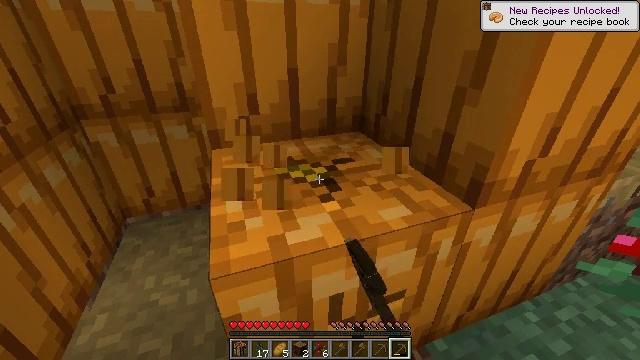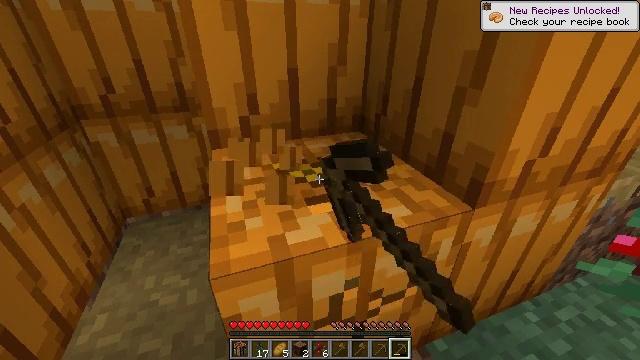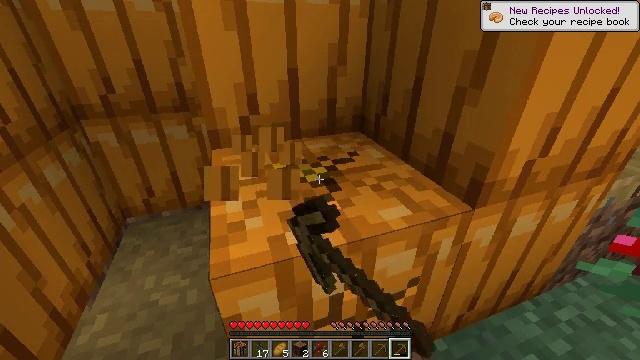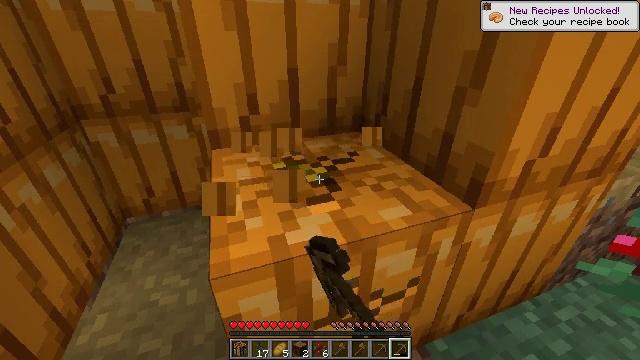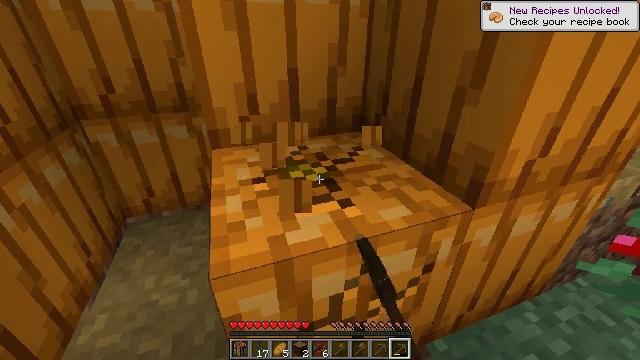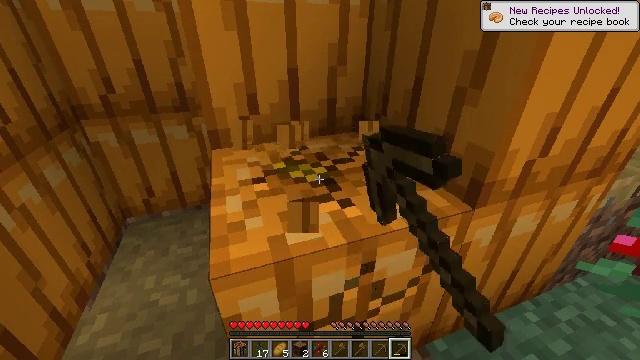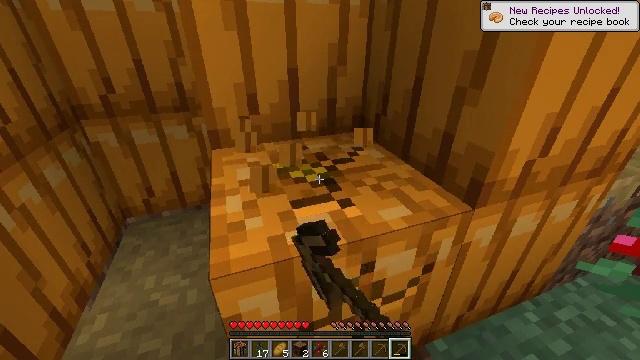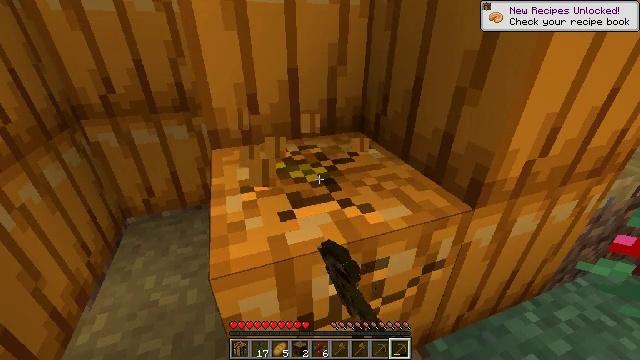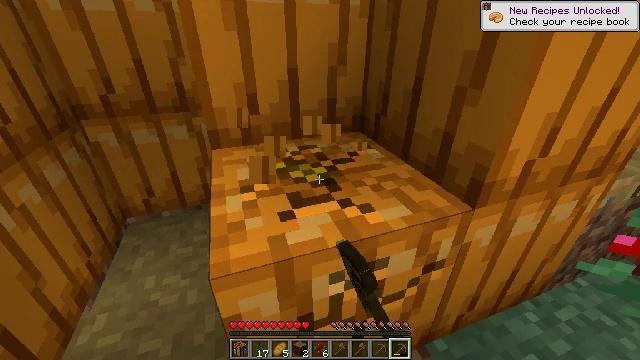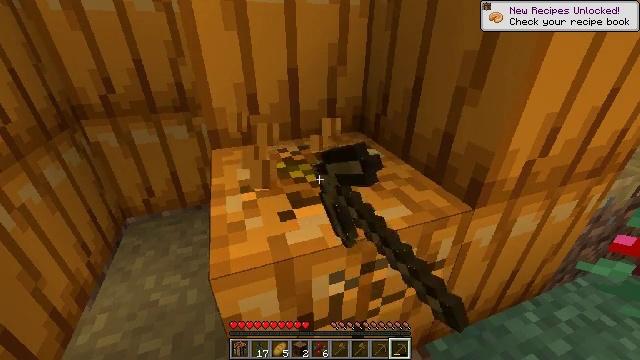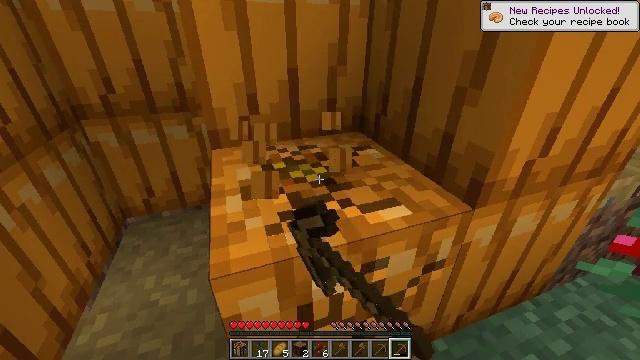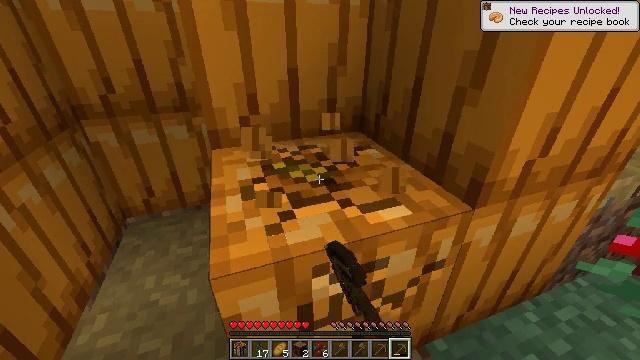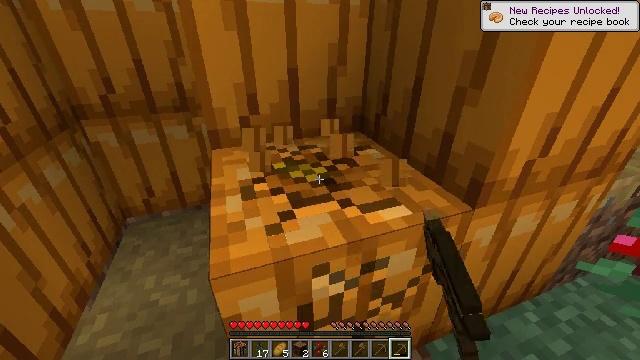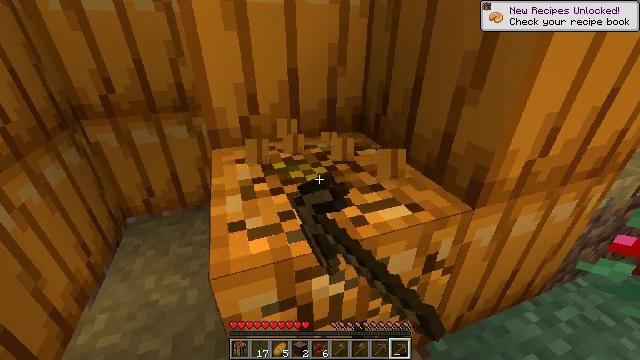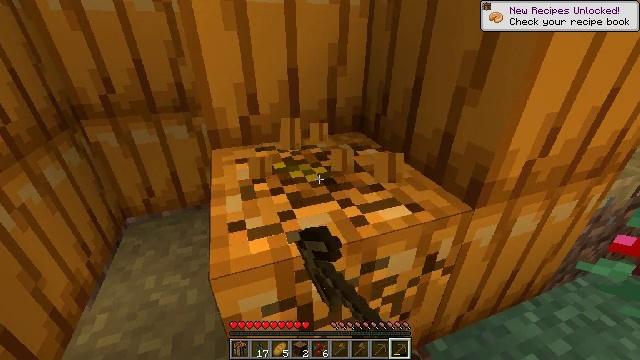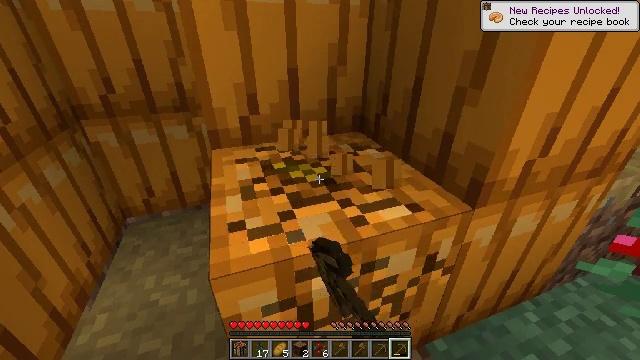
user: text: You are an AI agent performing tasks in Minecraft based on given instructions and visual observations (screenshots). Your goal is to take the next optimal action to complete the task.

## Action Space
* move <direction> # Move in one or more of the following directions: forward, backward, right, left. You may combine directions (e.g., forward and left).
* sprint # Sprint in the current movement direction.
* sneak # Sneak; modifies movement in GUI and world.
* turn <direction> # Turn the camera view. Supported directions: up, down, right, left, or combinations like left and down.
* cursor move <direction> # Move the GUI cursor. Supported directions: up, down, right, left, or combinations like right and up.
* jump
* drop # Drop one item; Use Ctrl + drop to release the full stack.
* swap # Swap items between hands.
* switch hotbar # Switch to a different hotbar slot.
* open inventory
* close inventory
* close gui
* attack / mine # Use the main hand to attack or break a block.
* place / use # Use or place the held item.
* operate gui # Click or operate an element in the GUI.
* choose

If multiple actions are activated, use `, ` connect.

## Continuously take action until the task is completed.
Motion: motion action
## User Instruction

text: Break the pumpkin to collect it.
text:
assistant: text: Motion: attack / mine
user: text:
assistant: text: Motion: attack / mine
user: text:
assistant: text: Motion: attack / mine
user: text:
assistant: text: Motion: attack / mine
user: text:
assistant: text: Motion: attack / mine
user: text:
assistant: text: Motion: attack / mine
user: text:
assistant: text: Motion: attack / mine
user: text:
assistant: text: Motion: attack / mine
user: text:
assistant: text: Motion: attack / mine
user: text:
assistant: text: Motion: attack / mine
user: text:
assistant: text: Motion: attack / mine
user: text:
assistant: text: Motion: attack / mine
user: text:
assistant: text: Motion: attack / mine
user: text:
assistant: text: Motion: attack / mine
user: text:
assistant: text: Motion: attack / mine
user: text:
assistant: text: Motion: attack / mine
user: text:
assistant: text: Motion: attack / mine
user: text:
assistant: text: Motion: attack / mine
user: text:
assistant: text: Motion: attack / mine
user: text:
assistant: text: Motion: attack / mine
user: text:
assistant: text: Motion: attack / mine
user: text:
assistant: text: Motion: attack / mine
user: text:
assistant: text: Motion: attack / mine
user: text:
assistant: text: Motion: attack / mine
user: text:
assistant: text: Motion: attack / mine
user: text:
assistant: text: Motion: move forward, turn left, attack / mine
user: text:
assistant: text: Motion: move forward, turn left and up, attack / mine
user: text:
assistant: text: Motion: move forward, turn left and up, attack / mine
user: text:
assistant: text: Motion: move forward, turn up, attack / mine
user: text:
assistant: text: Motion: attack / mine